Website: walmart
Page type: receipt
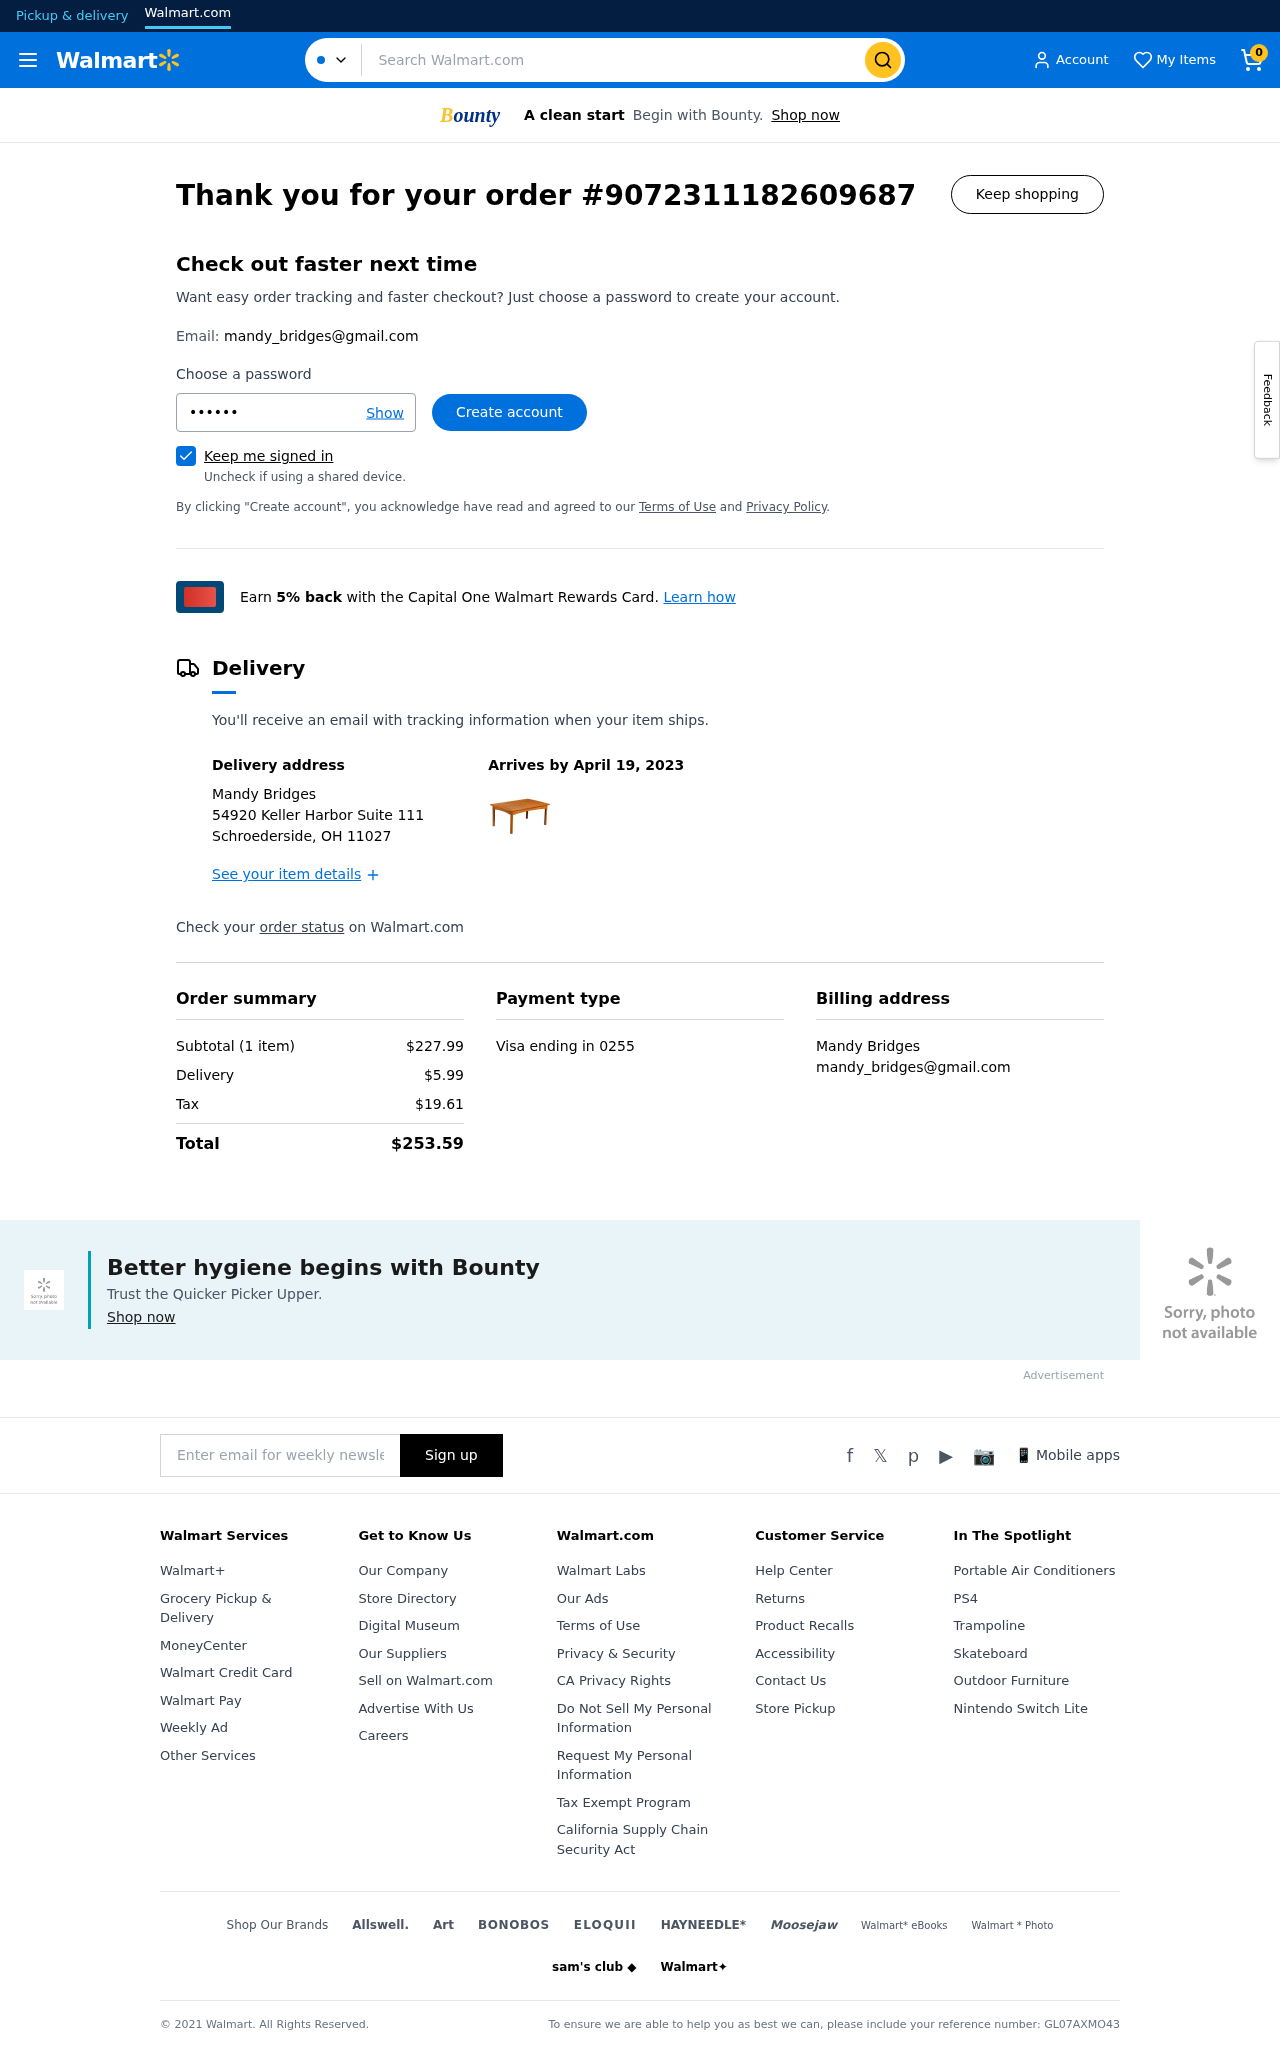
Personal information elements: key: PII_CARD_LAST4
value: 0255
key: PII_CARD_TYPE
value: Visa
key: PII_CITY_STATE_ZIP
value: Schroederside, OH 11027
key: PII_EMAIL
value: mandy_bridges@gmail.com
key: PII_EMAIL2
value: mandy_bridges@gmail.com
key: PII_FULLNAME
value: Mandy Bridges
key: PII_FULLNAME2
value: Mandy Bridges
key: PII_STREET
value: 54920 Keller Harbor Suite 111
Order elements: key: ORDER_NUM_ITEMS
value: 0
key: ORDER_ID
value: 9072311182609687
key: ORDER_DELIVERY_DATE
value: April 19, 2023
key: ORDER_NUM_ITEMS
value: Subtotal (1 item)
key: ORDER_SUBTOTAL
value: $227.99
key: ORDER_SHIPPING_COST
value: $5.99
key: ORDER_TAX
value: $19.61
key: ORDER_TOTAL
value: $253.59
Search elements: key: HEADER_SEARCH
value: Search Walmart.com